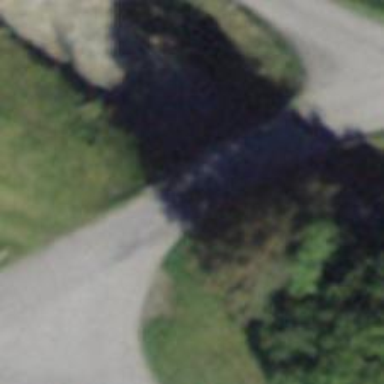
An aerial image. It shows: Unclassified road with bridge.